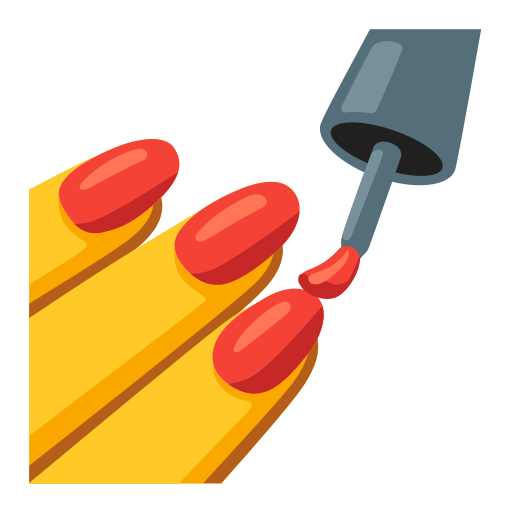
Emoji: 💅